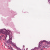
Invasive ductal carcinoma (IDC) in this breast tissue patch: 0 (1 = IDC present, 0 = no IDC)